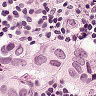
Metastatic tissue present: yes